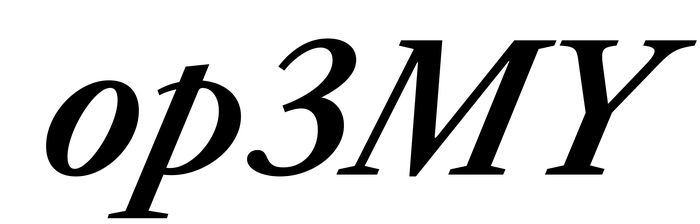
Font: LibreCaslonText-Italic_SemiBold_Italic